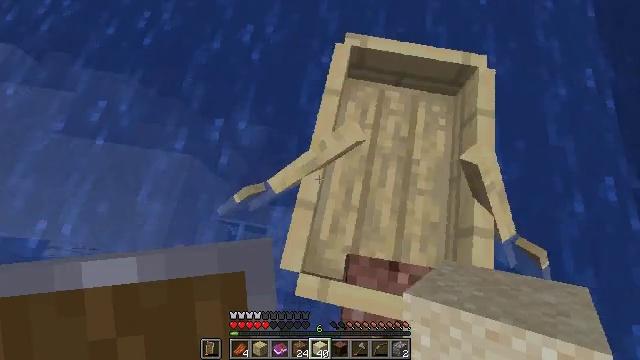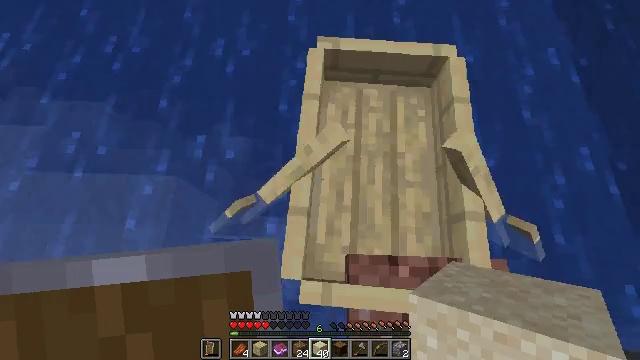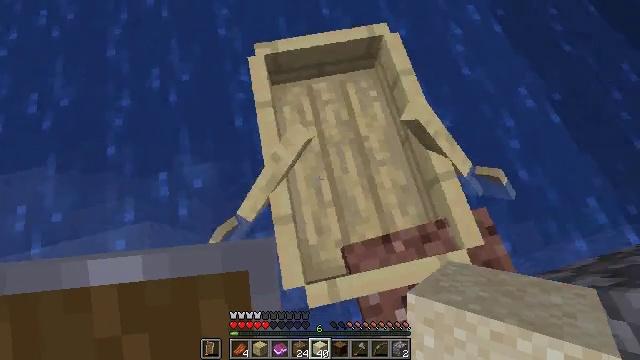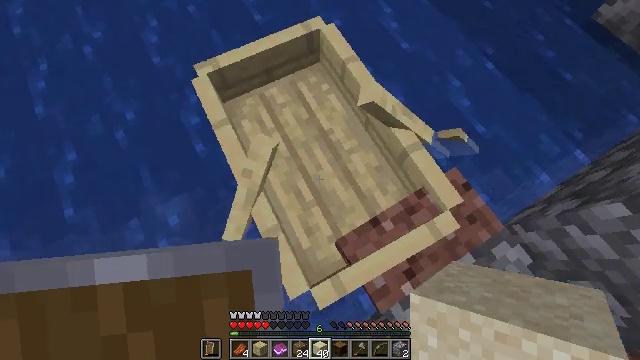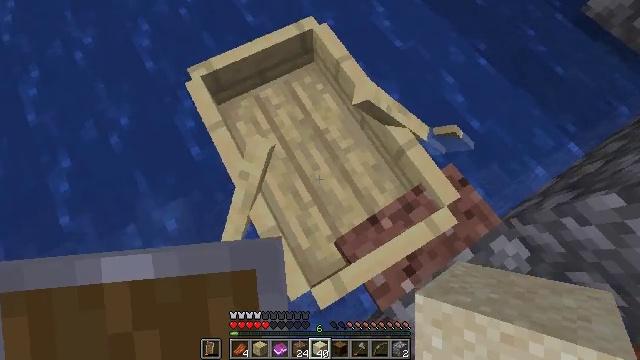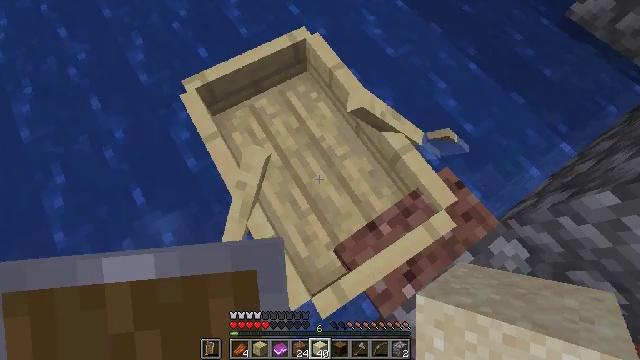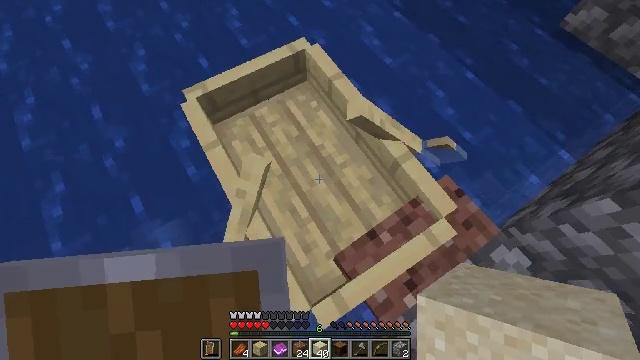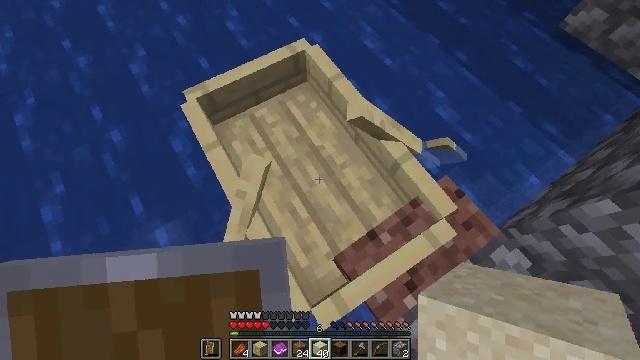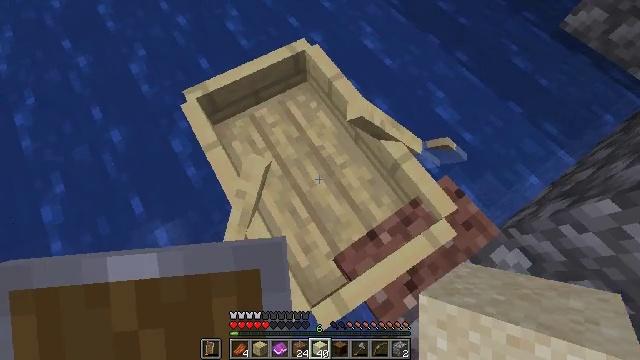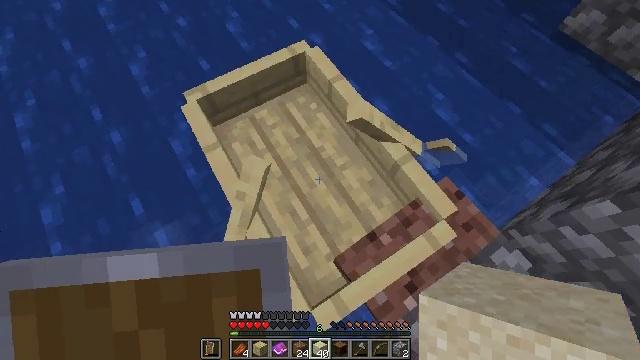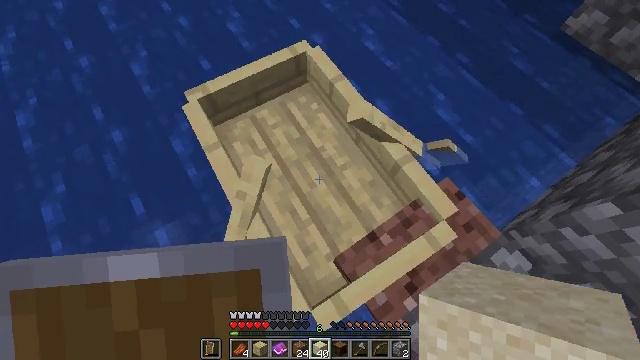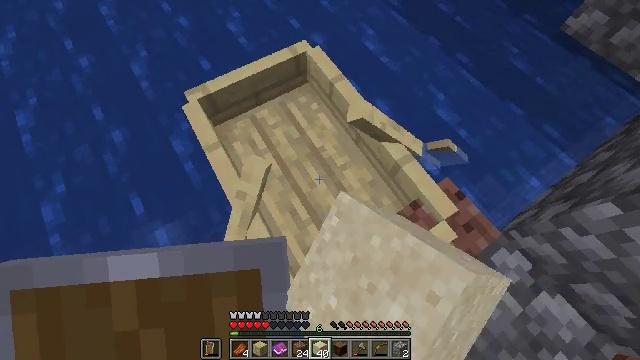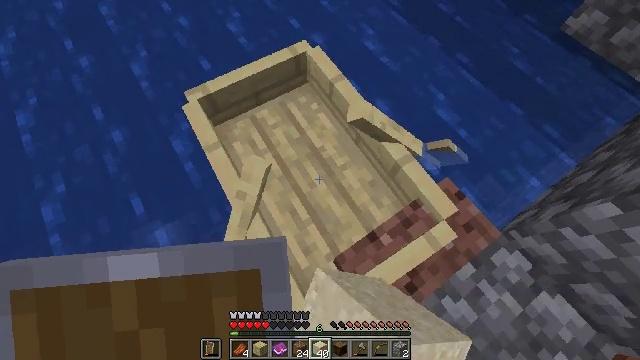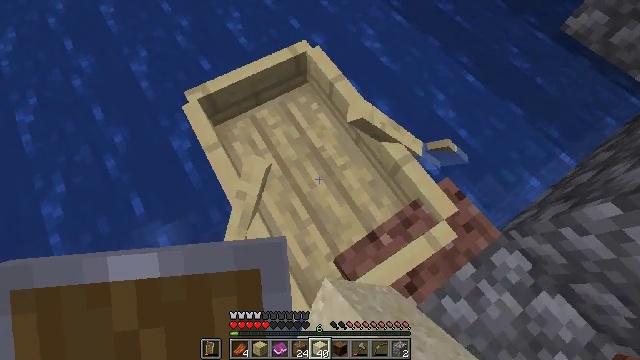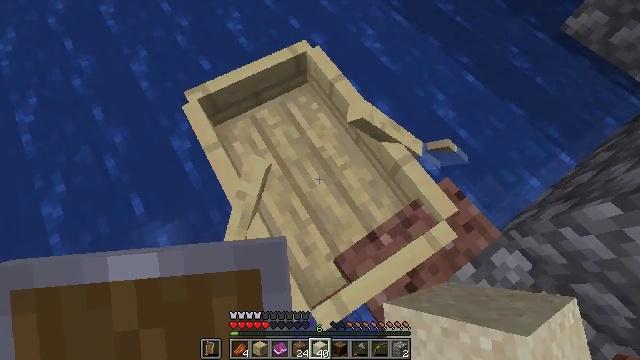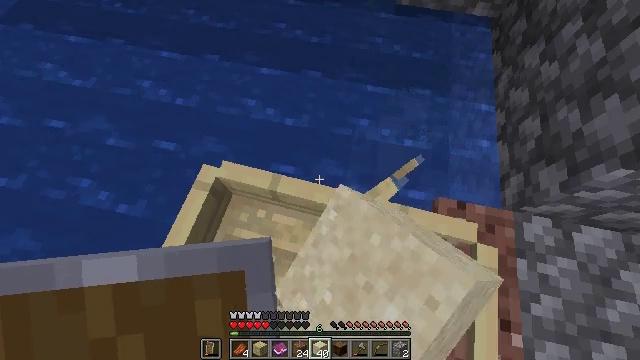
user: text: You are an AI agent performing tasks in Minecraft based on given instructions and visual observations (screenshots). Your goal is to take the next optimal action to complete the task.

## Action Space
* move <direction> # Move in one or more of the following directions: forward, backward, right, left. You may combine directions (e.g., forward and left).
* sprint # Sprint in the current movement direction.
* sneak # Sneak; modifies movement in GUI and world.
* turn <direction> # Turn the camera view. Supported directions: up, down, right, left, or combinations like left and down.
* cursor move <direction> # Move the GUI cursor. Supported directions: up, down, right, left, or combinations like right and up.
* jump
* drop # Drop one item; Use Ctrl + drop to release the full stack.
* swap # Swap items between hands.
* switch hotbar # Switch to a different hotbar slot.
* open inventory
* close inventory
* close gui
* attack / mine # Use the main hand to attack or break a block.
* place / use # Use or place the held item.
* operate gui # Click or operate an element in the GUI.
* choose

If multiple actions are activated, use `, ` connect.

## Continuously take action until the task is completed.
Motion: motion action
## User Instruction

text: Acquire packed ice by mining.
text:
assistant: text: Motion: turn right
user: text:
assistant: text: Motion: turn right
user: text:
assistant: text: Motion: turn right
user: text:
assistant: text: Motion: turn right
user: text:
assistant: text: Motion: turn right and up
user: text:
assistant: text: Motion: turn up
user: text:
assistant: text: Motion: no_op
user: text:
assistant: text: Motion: no_op
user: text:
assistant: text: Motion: no_op
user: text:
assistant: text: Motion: use / place
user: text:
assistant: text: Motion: use / place
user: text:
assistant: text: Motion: use / place
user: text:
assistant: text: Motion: use / place
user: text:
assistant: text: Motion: use / place
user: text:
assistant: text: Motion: no_op
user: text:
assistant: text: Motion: no_op
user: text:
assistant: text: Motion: no_op
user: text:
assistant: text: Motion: no_op
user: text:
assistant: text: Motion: no_op
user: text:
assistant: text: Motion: no_op
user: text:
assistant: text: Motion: no_op
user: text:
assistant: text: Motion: no_op
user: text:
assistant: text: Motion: no_op
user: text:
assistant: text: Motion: no_op
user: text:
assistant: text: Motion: no_op
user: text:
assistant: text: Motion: no_op
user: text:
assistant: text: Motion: no_op
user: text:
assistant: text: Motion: turn right and down
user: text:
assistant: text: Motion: turn right and down
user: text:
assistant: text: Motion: turn right